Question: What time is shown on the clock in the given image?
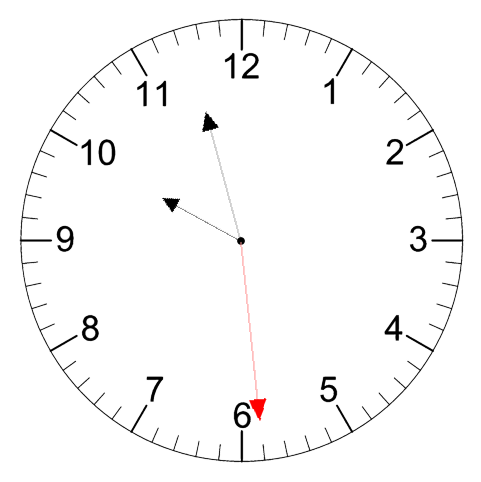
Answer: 09:57:29